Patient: sex M, age 45
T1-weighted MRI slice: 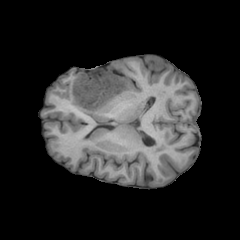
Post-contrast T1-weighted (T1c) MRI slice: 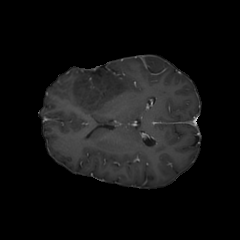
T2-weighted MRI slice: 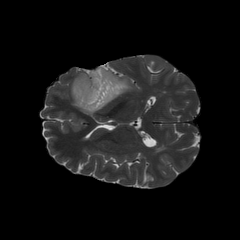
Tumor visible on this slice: yes
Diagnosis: Oligodendroglioma, IDH-mutant, 1p/19q-codeleted
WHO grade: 2